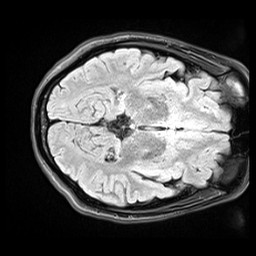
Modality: FLAIR
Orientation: axial
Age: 21
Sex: male
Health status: healthy
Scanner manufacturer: siemens
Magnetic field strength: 3 T
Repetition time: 9 s
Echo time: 0.088 s